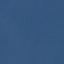
Land use / land cover class: SeaLake